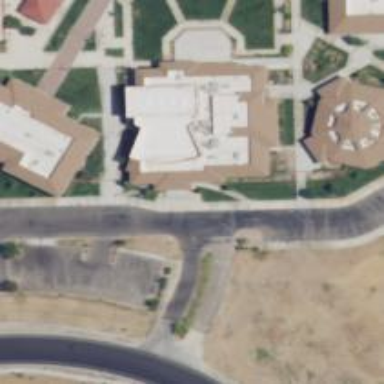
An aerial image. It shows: School building.